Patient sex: M
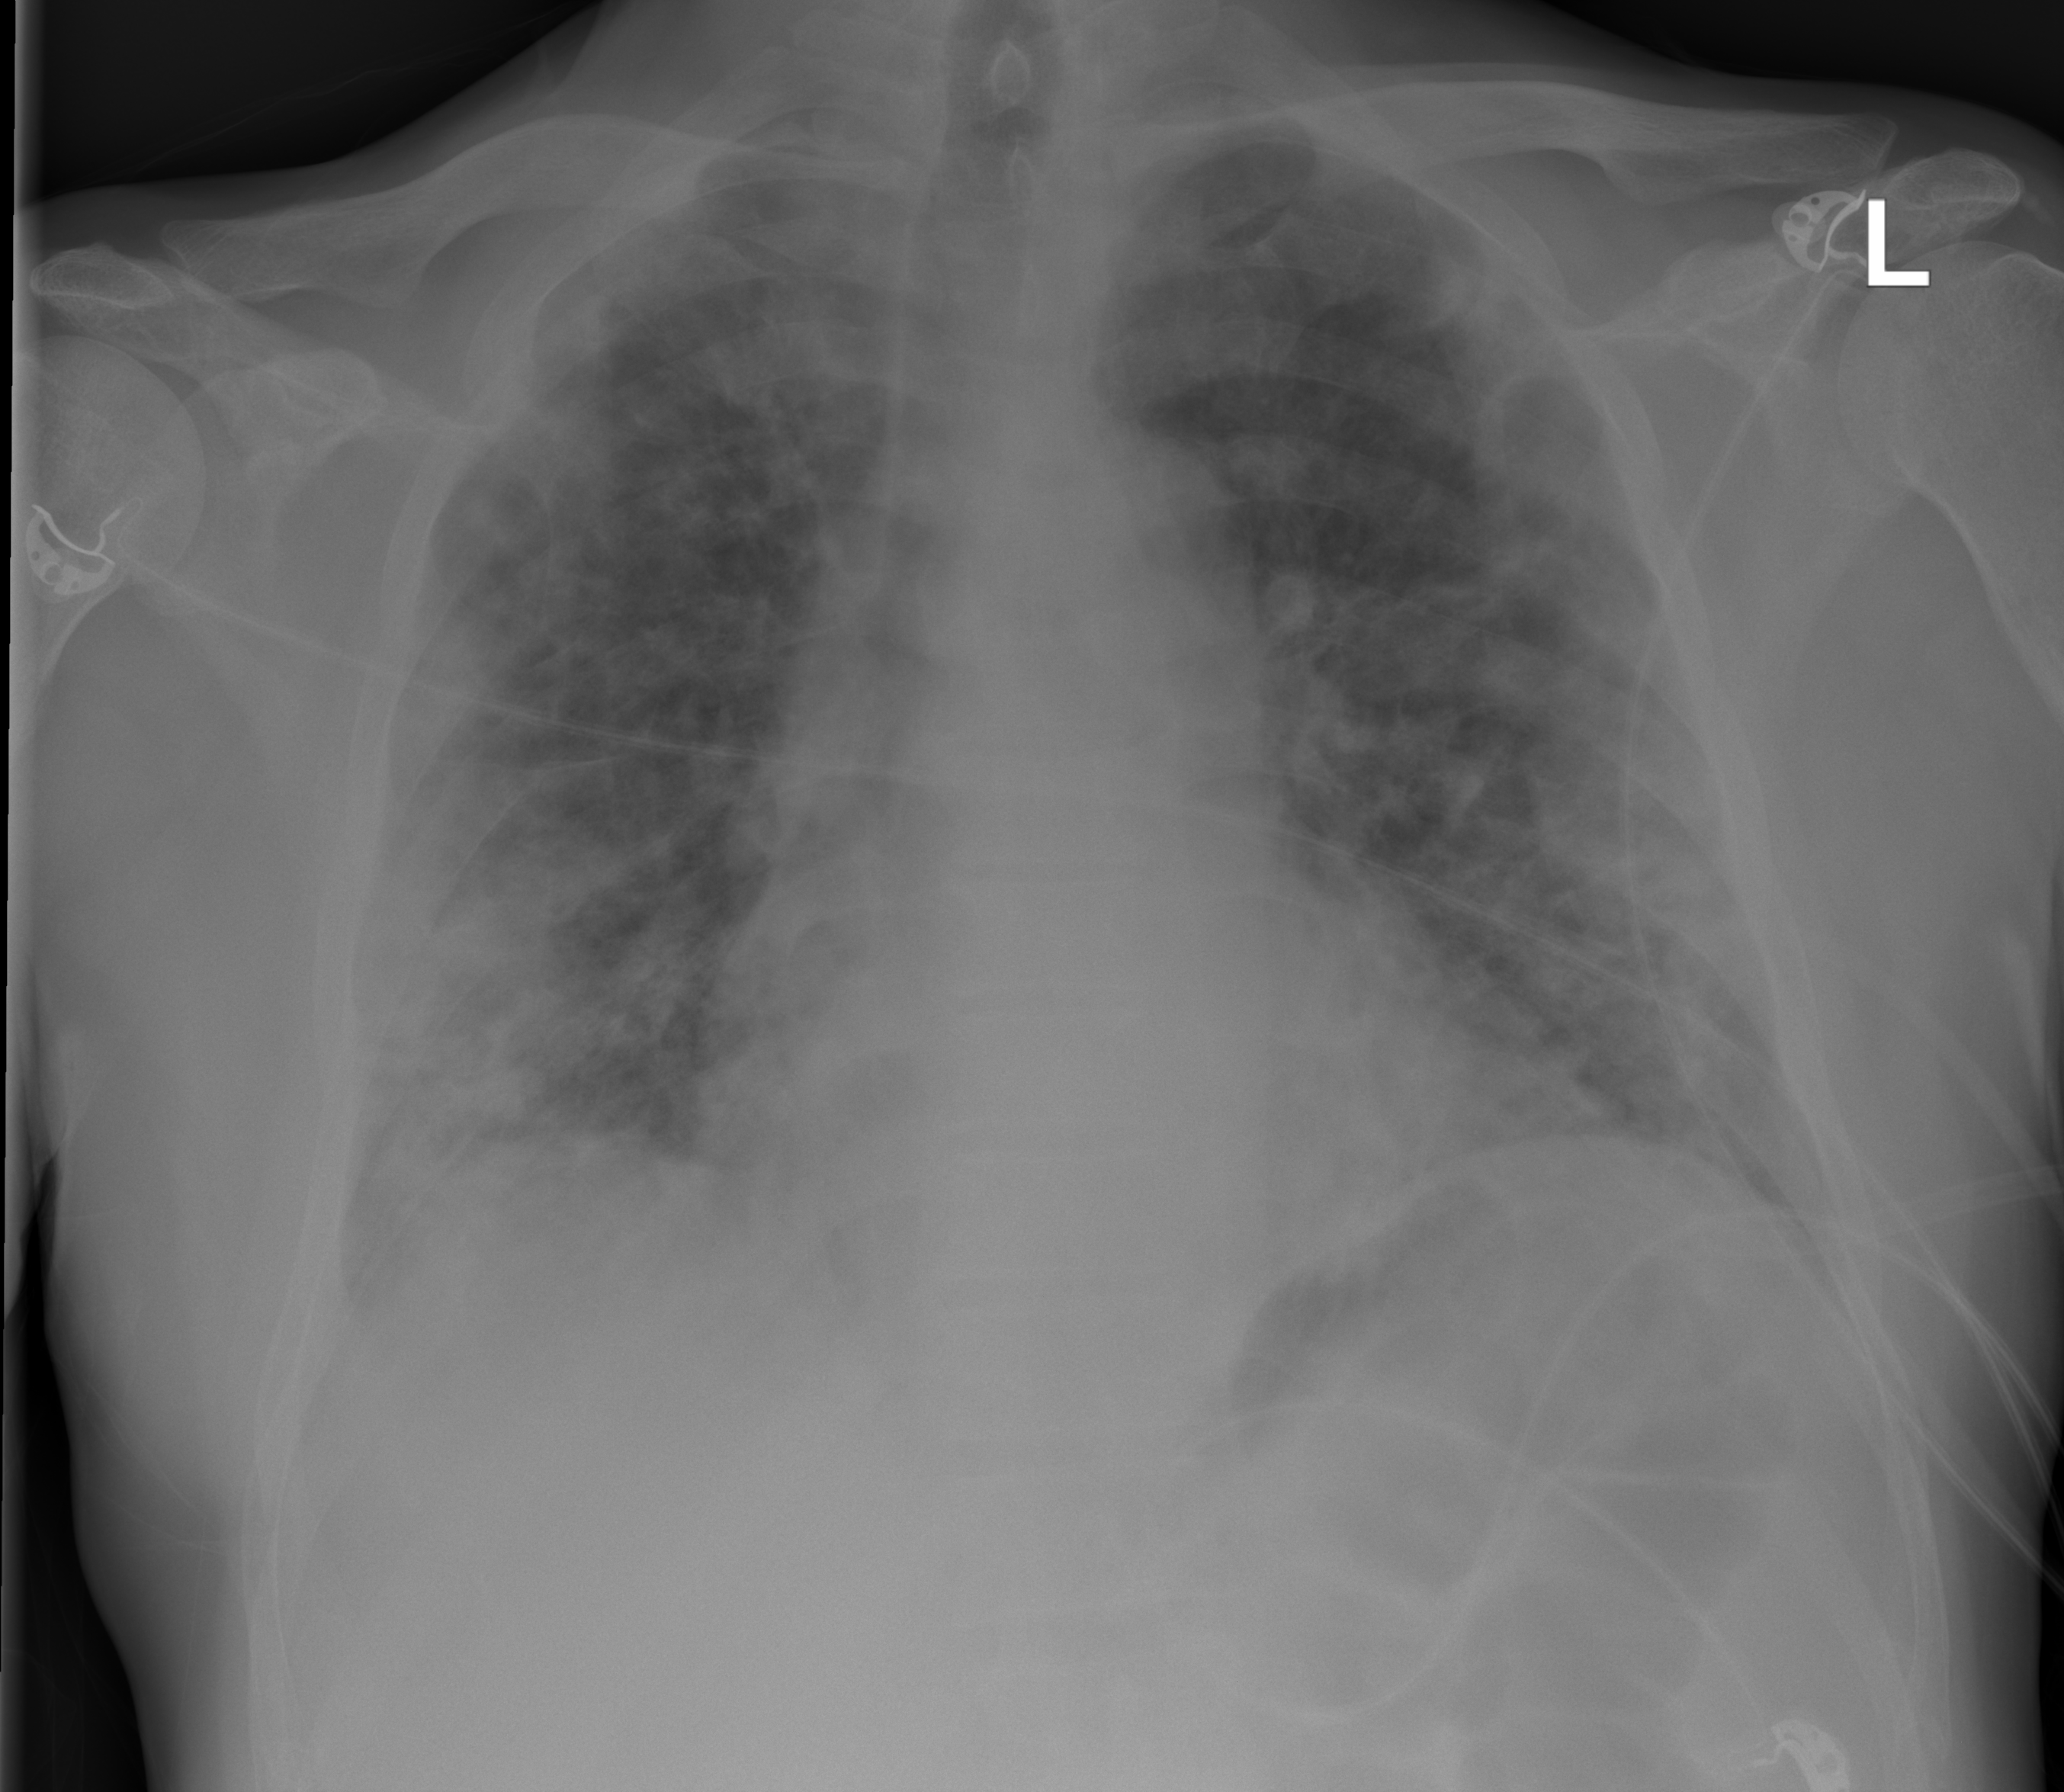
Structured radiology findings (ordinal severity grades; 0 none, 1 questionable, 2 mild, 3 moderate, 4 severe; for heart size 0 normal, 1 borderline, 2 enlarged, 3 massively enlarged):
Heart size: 1
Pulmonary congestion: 0
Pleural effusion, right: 2
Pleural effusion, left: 2
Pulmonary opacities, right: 4
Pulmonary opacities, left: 3
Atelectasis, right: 2
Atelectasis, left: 2